Question: I have an asp.net web application in .NET 4.0, which is using telerik and kendo UI gauges and charts. It works fine locally but on the server side, it gives the following error.

I added enablecdn property in my scriptmanager too.
'''
<asp:ScriptManager ID="ScriptManager1" EnableCdn="true" runat="server">
</asp:ScriptManager>
'''
I also added the following lines in my web.config,
'''
<remove verb="*" path="*.asmx"/>
<add verb="*" path="*.asmx" validate="false" type="System.Web.Script.Services.ScriptHandlerFactory, System.Web.Extensions, Version=4.0.0.0, Culture=neutral, PublicKeyToken=31BF3856AD364E35"/>
<add verb="*" path="*_AppService.axd" validate="false" type="System.Web.Script.Services.ScriptHandlerFactory, System.Web.Extensions, Version=4.0.0.0, Culture=neutral, PublicKeyToken=31BF3856AD364E35"/>
<add verb="GET,HEAD" path="ScriptResource.axd" type="System.Web.Handlers.ScriptResourceHandler, System.Web.Extensions, Version=4.0.0.0, Culture=neutral, PublicKeyToken=31BF3856AD364E35" validate="false"/>
'''
Temporarily, I remove the Telerik.Web.UI.dll and Telerik.Web.UI.Skins.dll files from my application and the page gives the output but after some time it gives the same error.
I did not find any solution from other posts.
Any ideas will be really helpful.
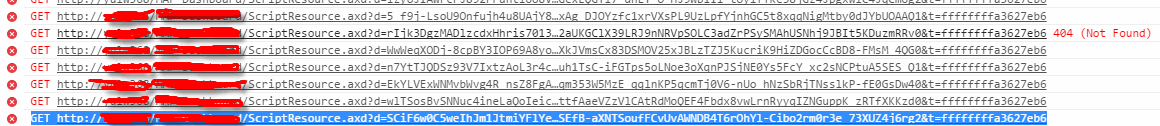
Answer: Create a new .NET 4.0 WebApplication so it has all the needed stuff in the web.config and the needed references added already. If the scriptresource handler that is built-in the framework does not function properly for you, there is something wrong with the server.
Then, compare the apps, or just migrate everything to the newly created one. Once the original handlers work, start including additional stuff like Telerik controls.
BTW, here is the basic configuration to get them working
'''
<add path="ChartImage.axd" type="Telerik.Web.UI.ChartHttpHandler" verb="*" validate="false" />
<add path="Telerik.Web.UI.SpellCheckHandler.axd" type="Telerik.Web.UI.SpellCheckHandler" verb="*" validate="false" />
<add path="Telerik.Web.UI.DialogHandler.aspx" type="Telerik.Web.UI.DialogHandler" verb="*" validate="false" />
<add path="Telerik.RadUploadProgressHandler.ashx" type="Telerik.Web.UI.RadUploadProgressHandler" verb="*" validate="false" />
<add path="Telerik.Web.UI.WebResource.axd" type="Telerik.Web.UI.WebResource" verb="*" validate="false" />
</httpHandlers>
<httpModules>
<!-- Only needed if RadUpload is used in the site -->
<!-- <add name="RadUploadModule" type="Telerik.Web.UI.RadUploadHttpModule" /> -->
<!-- Only needed if RadCompression is used in the site -->
<!-- <add name="RadCompression" type="Telerik.Web.UI.RadCompression" /> -->
</httpModules>
</system.web>
<system.webServer>
<validation validateIntegratedModeConfiguration="false" />
<modules runAllManagedModulesForAllRequests="true">
<!-- Only needed if RadUpload is used in the site -->
<!-- <remove name="RadUploadModule" /> -->
<!-- <add name="RadUploadModule" type="Telerik.Web.UI.RadUploadHttpModule" preCondition="integratedMode" /> -->
<!-- Only needed if RadCompression is used in the site -->
<!-- <remove name="RadCompression" /> -->
<!-- <add name="RadCompression" type="Telerik.Web.UI.RadCompression" preCondition="integratedMode" /> -->
</modules>
<handlers>
<remove name="ChartImage_axd" />
<add name="ChartImage_axd" path="ChartImage.axd" type="Telerik.Web.UI.ChartHttpHandler" verb="*" preCondition="integratedMode" />
<remove name="Telerik_Web_UI_SpellCheckHandler_axd" />
<add name="Telerik_Web_UI_SpellCheckHandler_axd" path="Telerik.Web.UI.SpellCheckHandler.axd" type="Telerik.Web.UI.SpellCheckHandler" verb="*" preCondition="integratedMode" />
<remove name="Telerik_Web_UI_DialogHandler_aspx" />
<add name="Telerik_Web_UI_DialogHandler_aspx" path="Telerik.Web.UI.DialogHandler.aspx" type="Telerik.Web.UI.DialogHandler" verb="*" preCondition="integratedMode" />
<remove name="Telerik_RadUploadProgressHandler_ashx" />
<add name="Telerik_RadUploadProgressHandler_ashx" path="Telerik.RadUploadProgressHandler.ashx" type="Telerik.Web.UI.RadUploadProgressHandler" verb="*" preCondition="integratedMode" />
<remove name="Telerik_Web_UI_WebResource_axd" />
<add name="Telerik_Web_UI_WebResource_axd" path="Telerik.Web.UI.WebResource.axd" type="Telerik.Web.UI.WebResource" verb="*" preCondition="integratedMode" />
</handlers>
</system.webServer>
'''
Also, if you are using any kind of authentication, make sure to add elements to allow access to those handlers, for example:
'''
<location path="Telerik.Web.UI.WebResource.axd">
<system.web>
<authorization>
<allow users="*"/>
</authorization>
</system.web>
</location>
'''